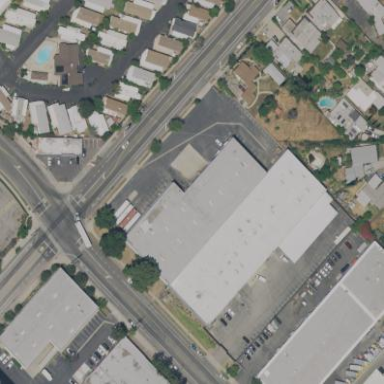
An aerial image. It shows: Warehouse.